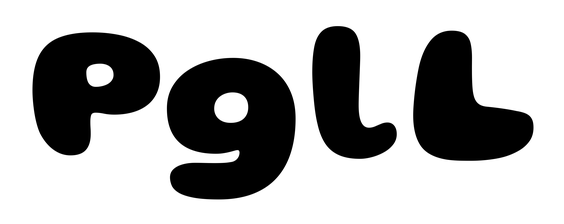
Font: Gluten_ExtraBold